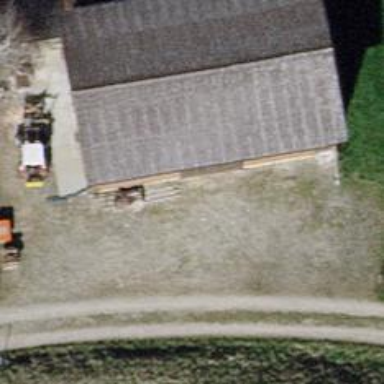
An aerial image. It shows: Farm auxiliary building with gabled roof.